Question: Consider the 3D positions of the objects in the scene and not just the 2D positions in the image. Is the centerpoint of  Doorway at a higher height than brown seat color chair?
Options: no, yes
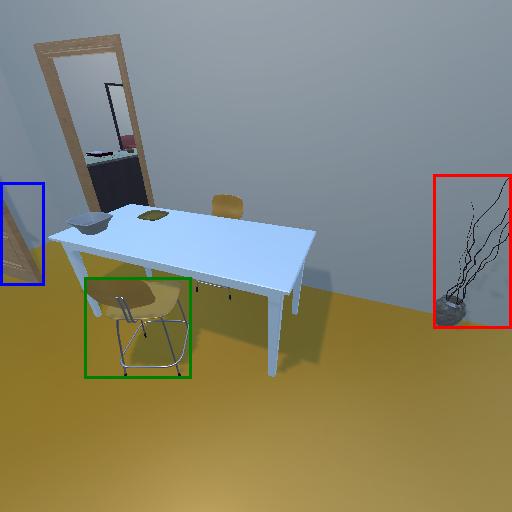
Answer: no